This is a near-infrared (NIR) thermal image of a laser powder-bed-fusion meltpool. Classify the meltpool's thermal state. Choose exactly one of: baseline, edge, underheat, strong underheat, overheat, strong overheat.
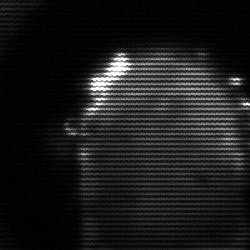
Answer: baseline